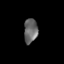
Tissue: skin
Cell type: Others
Senescence score: 0.7738
Nuclear area (px): 329
Mean DAPI intensity: 104.483